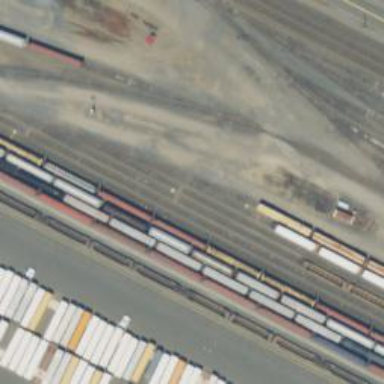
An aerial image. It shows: Railway yard used for servicing trains.